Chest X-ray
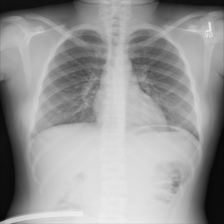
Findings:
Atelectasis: negative
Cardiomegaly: negative
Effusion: negative
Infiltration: negative
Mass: negative
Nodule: negative
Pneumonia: negative
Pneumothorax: negative
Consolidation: negative
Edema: negative
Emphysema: negative
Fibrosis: negative
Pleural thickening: negative
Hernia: negative